Interaction volume radius: 10 \u00c5
Interaction volume height: 10 \u00c5
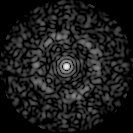
Disorder parameter: 0.8601